Question: I have a image slider. Following is screen shot of slider.

This is working fine.. It changes image on clicking next or previous arrow..
But I want to change images automatic also means on some time interval image should change automatically. I have googled much but I am not getting how to do it.. Please help me out from this issue...
Thanks in advance...
Following is Code:
'''
<div id="slideshow">
<ul class="slides">
<li class="sl"><img class="ss" src="image/a.png" width="191" height="278" alt="Splash Screen" /></li>
<li class="sl"><img class="ss" src="image/b.png" width="191" height="278" alt="Select Route" /></li>
<li class="sl"><img class="ss" src="image/c.png" width="191" height="278" alt="New Schedule" /></li>
<li class="sl"><img class="ss" src="image/d.png" width="191" height="278" alt="Created Routes" /></li>
<li class="sl"><img class="ss" src="image/e.png" width="191" height="278" alt="CR" /></li>
</ul>
<span class="arrow next"></span>
<span class="arrow previous"></span>
</div>
'''
Following is CSS:
'''
#slideshow{
background:url(res/iphone_small.png) no-repeat;
height:512px;
/*margin:auto 30px;*/
margin:50px 25px auto;
position:relative;
width:257px;
}
#slideshow ul{
height:300px;
left:33px;
list-style:none outside none;
overflow:hidden;
position:absolute;
top:78px;
width:257px;
}
#slideshow li{
position:absolute;
display:none;
z-index:10;
}
#slideshow li:first-child{
display:block;
z-index:1000;
}
#slideshow .slideActive{
z-index:1000;
}
#slideshow canvas{
display:none;
position:absolute;
z-index:100;
}
#slideshow .arrow{
height:64px;
width:45px;
position:absolute;
background:url('res/arrows.png') no-repeat;
top:50%;
margin-top:-55px;
cursor:pointer;
z-index:5000;
margin-left:240px;
margin-right:240px;
}
#slideshow .previous{ background-position:right top;right:0;}
#slideshow .previous:hover{ background-position:right bottom;}
#slideshow .next{ background-position:left top;left:0;}
#slideshow .next:hover{ background-position:left bottom;}
'''
Following is js file:
'''
$(window).load(function(){
// We are listening to the window.load event, so we can be sure
// that the images in the slideshow are loaded properly.
// Testing wether the current browser supports the canvas element:
var supportCanvas = 'getContext' in document.createElement('canvas');
// The canvas manipulations of the images are CPU intensive,
// this is why we are using setTimeout to make them asynchronous
// and improve the responsiveness of the page.
var slides = $('#slideshow li'),
current = 0,
slideshow = {width:0,height:0};
setTimeout(function(){
window.console && window.console.time && console.time('Generated In');
if(supportCanvas){
$('#slideshow img').each(function(){
if(!slideshow.width){
// Taking the dimensions of the first image:
slideshow.width = this.width;
slideshow.height = this.height;
}
// Rendering the modified versions of the images:
createCanvasOverlay(this);
});
}
window.console && window.console.timeEnd && console.timeEnd('Generated In');
$('#slideshow .arrow').click(function(){
var li = slides.eq(current),
canvas = li.find('canvas'),
nextIndex = 0;
// Depending on whether this is the next or previous
// arrow, calculate the index of the next slide accordingly.
if($(this).hasClass('next')){
nextIndex = current >= slides.length-1 ? 0 : current+1;
}
else {
nextIndex = current <= 0 ? slides.length-1 : current-1;
}
var next = slides.eq(nextIndex);
/*if(supportCanvas){
// This browser supports canvas, fade it into view:
canvas.fadeIn(function(){
// Show the next slide below the current one:
next.show();
current = nextIndex;
// Fade the current slide out of view:
li.fadeOut(function(){
li.removeClass('slideActive');
canvas.hide();
next.addClass('slideActive');
});
});
}
else {*/
// This browser does not support canvas.
// Use the plain version of the slideshow.
current=nextIndex;
next.addClass('slideActive').show();
li.removeClass('slideActive').hide();
//}
});
},100);
// This function takes an image and renders
// a version of it similar to the Overlay blending
// mode in Photoshop.
function createCanvasOverlay(image){
var canvas = document.createElement('canvas'),
canvasContext = canvas.getContext("2d");
// Make it the same size as the image
canvas.width = slideshow.width;
canvas.height = slideshow.height;
// Drawing the default version of the image on the canvas:
canvasContext.drawImage(image,0,0);
// Taking the image data and storing it in the imageData array:
var imageData = canvasContext.getImageData(0,0,canvas.width,canvas.height),
data = imageData.data;
// Loop through all the pixels in the imageData array, and modify
// the red, green, and blue color values.
for(var i = 0,z=data.length;i<z;i++){
// The values for red, green and blue are consecutive elements
// in the imageData array. We modify the three of them at once:
data[i] = ((data[i] < 128) ? (2*data[i]*data[i] / 255) : (255 - 2 * (255 - data[i]) * (255 - data[i]) / 255));
data[++i] = ((data[i] < 128) ? (2*data[i]*data[i] / 255) : (255 - 2 * (255 - data[i]) * (255 - data[i]) / 255));
data[++i] = ((data[i] < 128) ? (2*data[i]*data[i] / 255) : (255 - 2 * (255 - data[i]) * (255 - data[i]) / 255));
// After the RGB elements is the alpha value, but we leave it the same.
++i;
}
// Putting the modified imageData back to the canvas.
canvasContext.putImageData(imageData,0,0);
// Inserting the canvas in the DOM, before the image:
image.parentNode.insertBefore(canvas,image);
}
});
'''
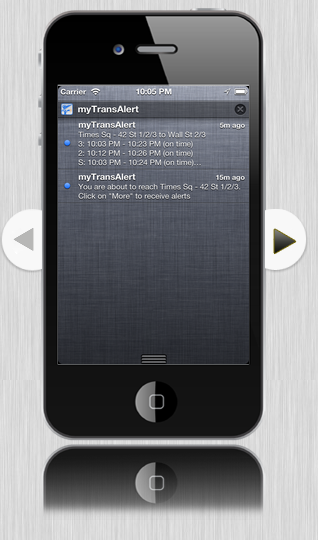
Answer: '''
setInterval(function(){
$('#slideshow .next').click();
},1000);
'''